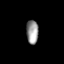
Tissue: prostate
Cell type: T cells
Senescence score: 0.3615
Nuclear area (px): 281
Mean DAPI intensity: 150.078